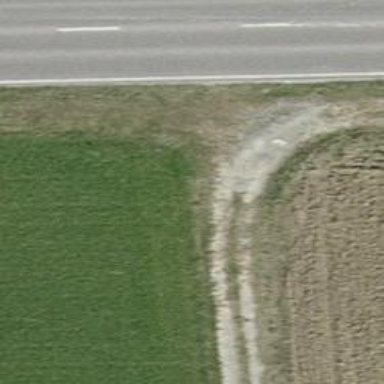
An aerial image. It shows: Compacted track road with grade3 tracktype.